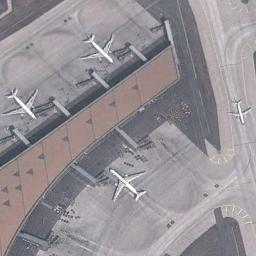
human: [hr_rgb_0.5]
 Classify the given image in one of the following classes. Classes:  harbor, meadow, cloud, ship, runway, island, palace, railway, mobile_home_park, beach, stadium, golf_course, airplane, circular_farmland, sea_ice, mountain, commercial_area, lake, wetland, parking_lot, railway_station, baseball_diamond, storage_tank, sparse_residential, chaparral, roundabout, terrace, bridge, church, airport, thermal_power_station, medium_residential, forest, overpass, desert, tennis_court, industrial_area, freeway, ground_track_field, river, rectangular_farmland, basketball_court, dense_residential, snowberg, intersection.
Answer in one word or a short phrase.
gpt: airplane